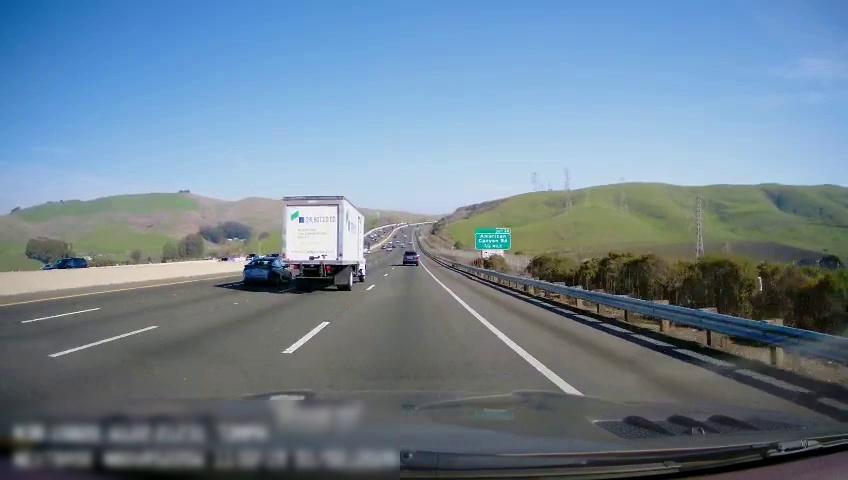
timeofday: Day
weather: Sunny
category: Drivable Space
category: Drivable Space
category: Vehicles | SUV
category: Vehicles | SUV
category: Vehicles | Car
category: Vehicles | Truck
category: Vehicles | SUV
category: Lanes | Alternate Lane
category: Lanes | Alternate Lane
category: Lanes | Alternate Lane
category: Lanes | Current Lane
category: Lanes | Alternate Lane
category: Traffic | Signs
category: Traffic | Signs